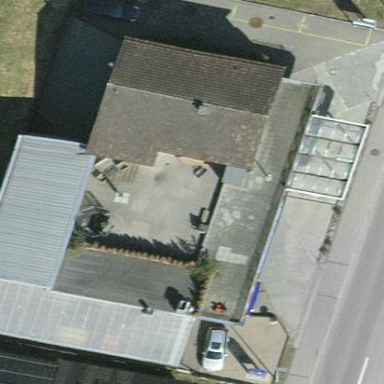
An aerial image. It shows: View of roof of building.